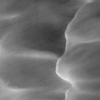
Label: not_dusty